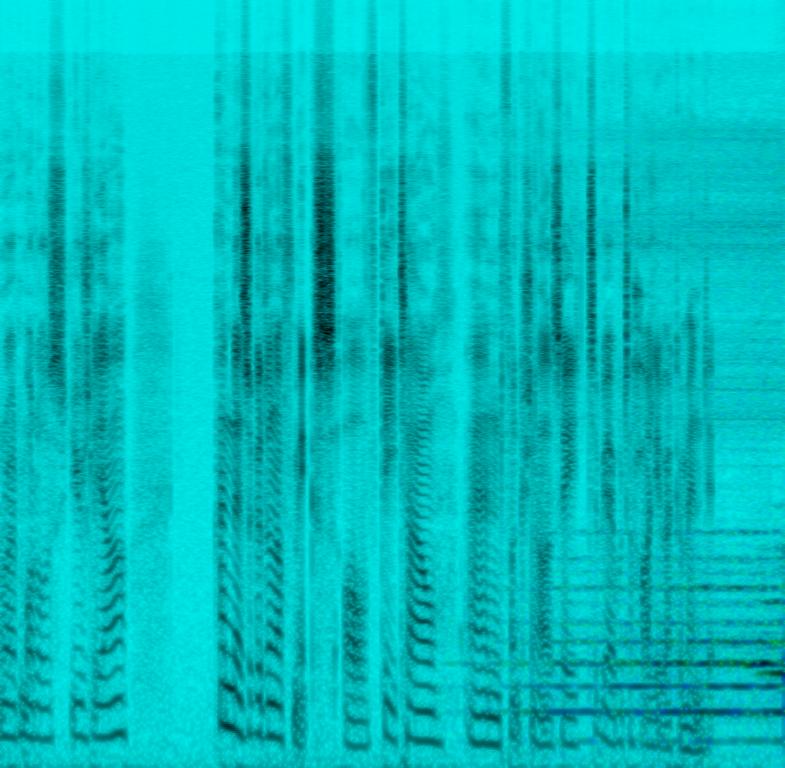
The low quality recording features a wide choir female vocals singing, while there is a flat male vocal talking over it. It sounds like a tutorial of sorts.